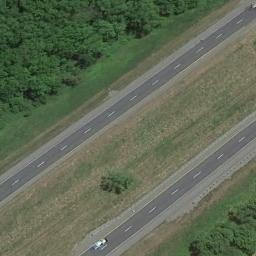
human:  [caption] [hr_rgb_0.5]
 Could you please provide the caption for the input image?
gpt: The freeway is between the grass and some trees .

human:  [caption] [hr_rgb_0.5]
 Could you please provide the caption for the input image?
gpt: There are many cars on the straight highway .

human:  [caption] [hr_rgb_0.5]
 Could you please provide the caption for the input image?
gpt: A straight freeway goes through the forest with many dark green trees .

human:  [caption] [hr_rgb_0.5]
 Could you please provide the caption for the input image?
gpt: There are large green forests around the freeway and there is a car on the freeway .

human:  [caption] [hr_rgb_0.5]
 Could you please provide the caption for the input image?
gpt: There are lawns and some trees beside the freeway .